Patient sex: M
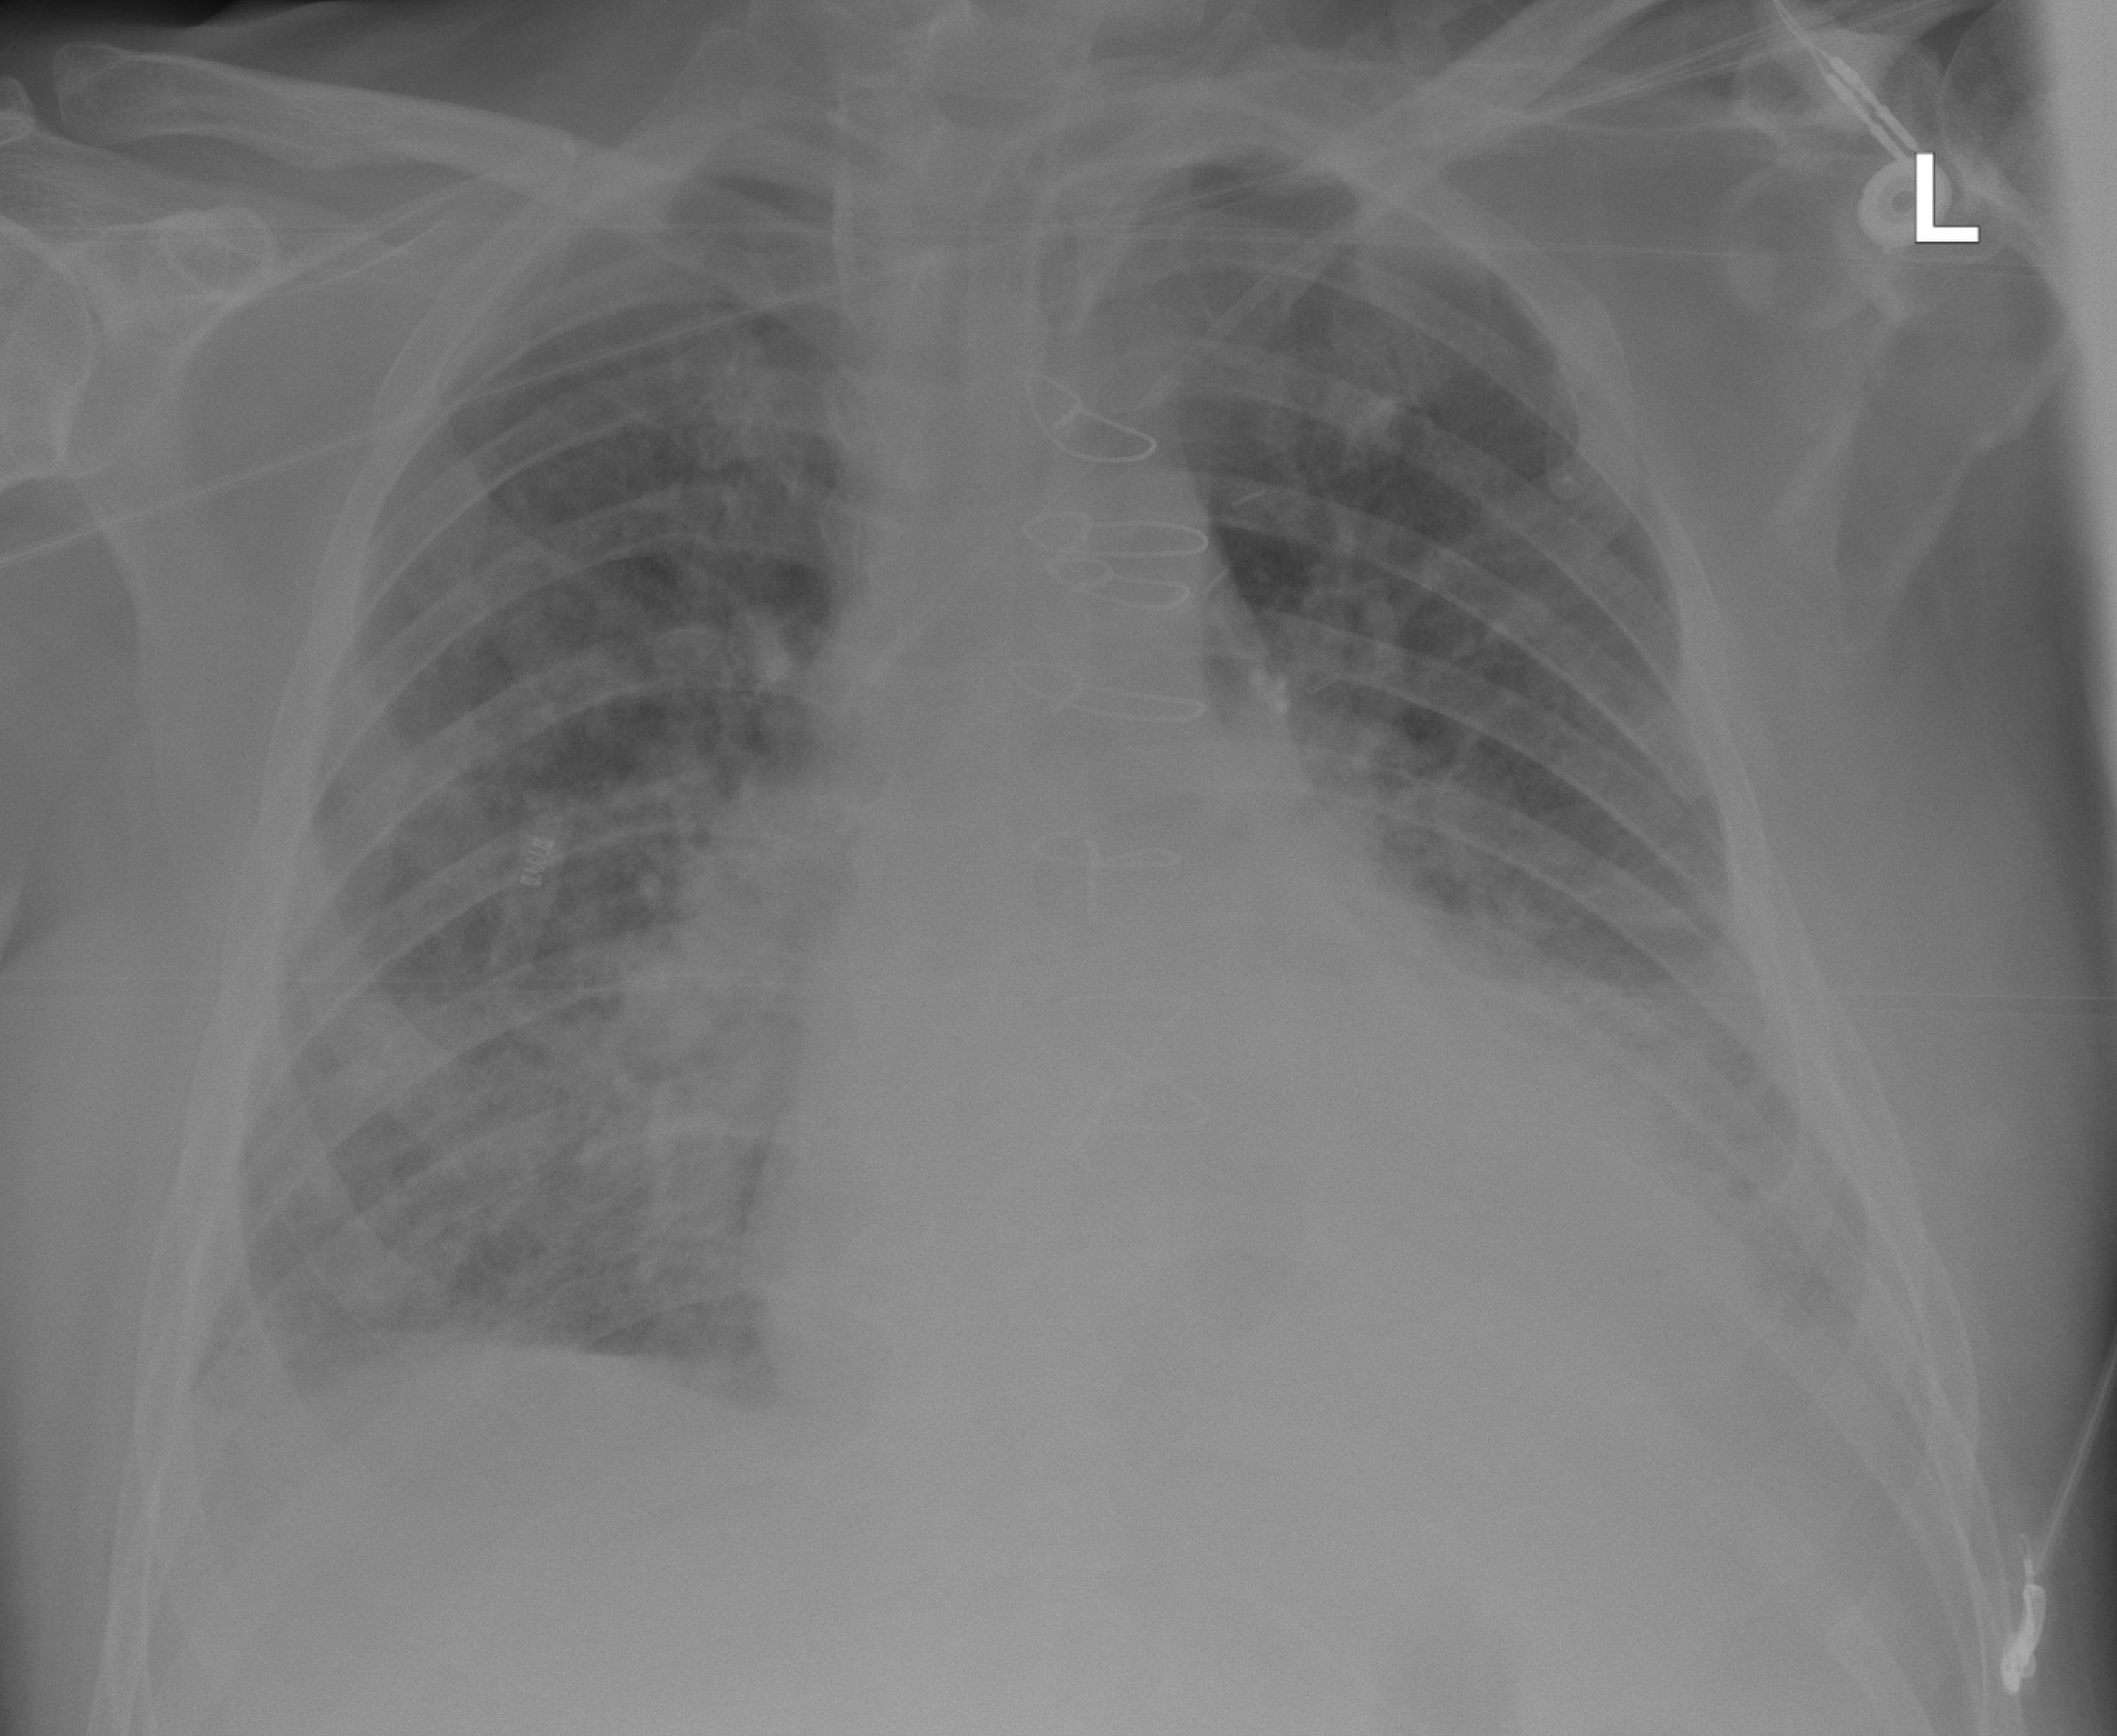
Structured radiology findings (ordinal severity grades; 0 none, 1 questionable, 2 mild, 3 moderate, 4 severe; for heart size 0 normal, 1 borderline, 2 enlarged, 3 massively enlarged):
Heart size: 2
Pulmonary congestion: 0
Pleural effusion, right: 2
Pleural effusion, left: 2
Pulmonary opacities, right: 2
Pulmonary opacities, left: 2
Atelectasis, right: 2
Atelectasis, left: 2